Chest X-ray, PA view. Patient: 24 years old, sex M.
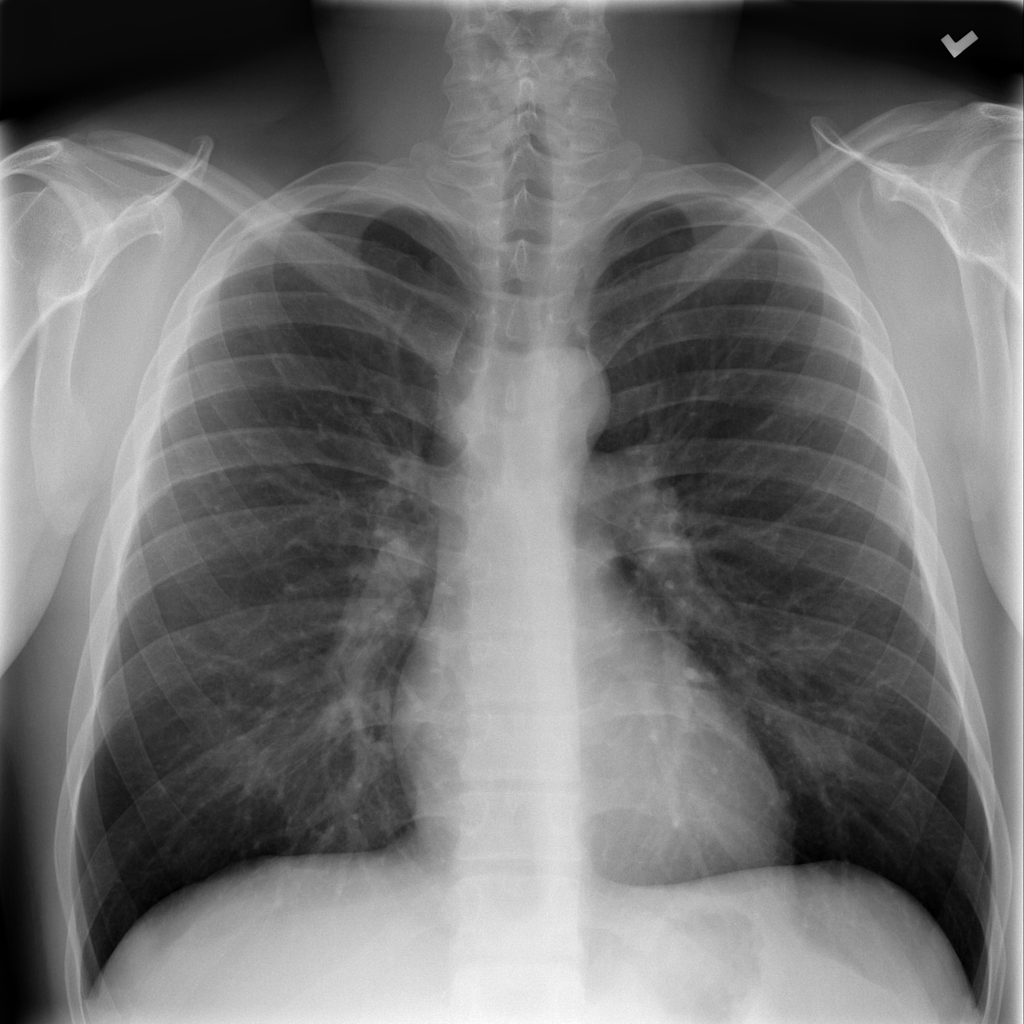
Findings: No Finding